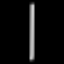
Label: line